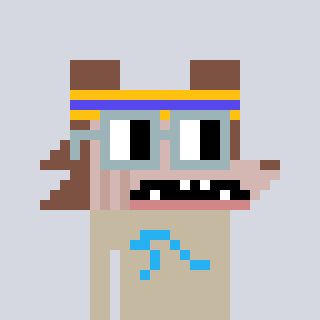
a pixel art character with square dark gray glasses, a werewolf-shaped head and a bege-colored body on a cool background